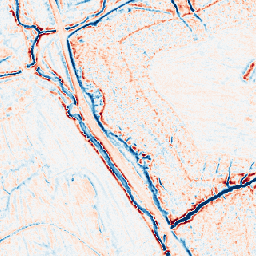
Category: edge_preserving
Decomposition family: bilateral
Decomposition parameters: d: 9
sigma_color: 25
sigma_space: 75
Upsampling method: nearest
Upsampling parameters: scale: 8
Upsampling scale: 8